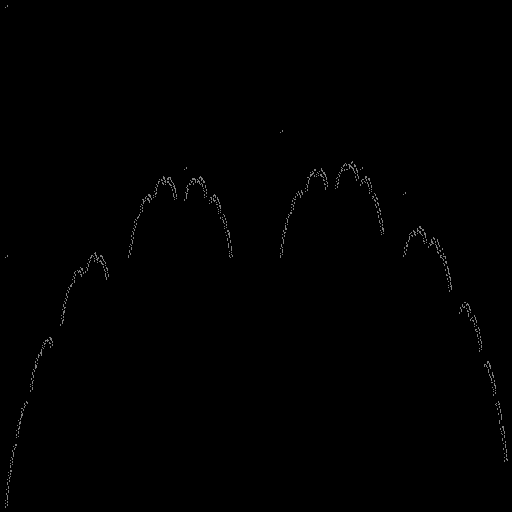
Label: a4